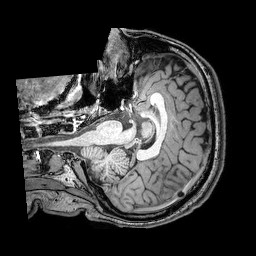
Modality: T1w
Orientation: axial
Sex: male
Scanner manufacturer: philips
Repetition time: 0.008124 s
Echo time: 0.00372 s